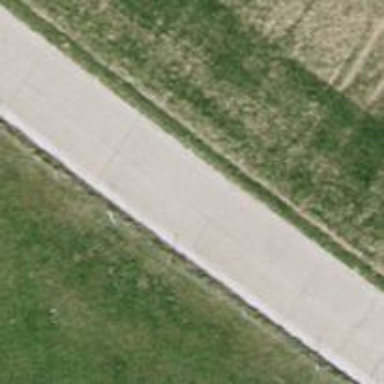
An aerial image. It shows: Unclassified road with asphalt surface.